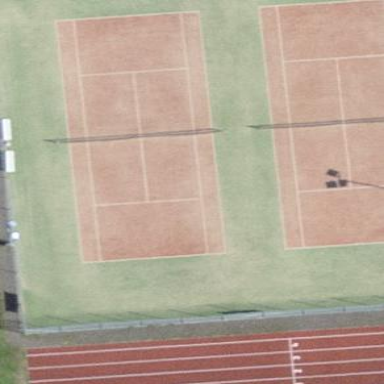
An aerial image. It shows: Tennis court on the leisure land pitch.